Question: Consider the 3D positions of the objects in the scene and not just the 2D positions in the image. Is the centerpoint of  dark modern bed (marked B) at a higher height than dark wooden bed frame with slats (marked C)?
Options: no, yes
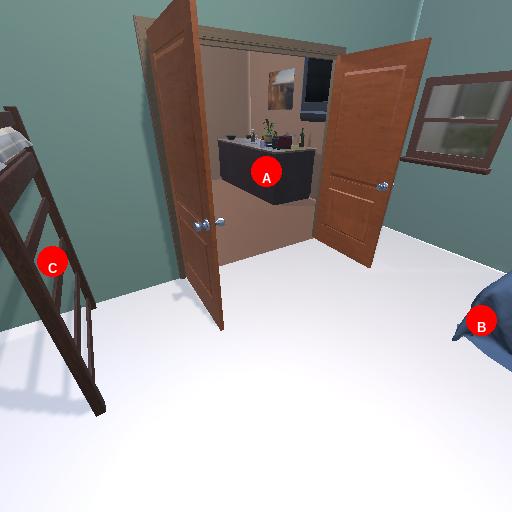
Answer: no